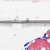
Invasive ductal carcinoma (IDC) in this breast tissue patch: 0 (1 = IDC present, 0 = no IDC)